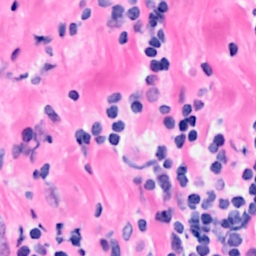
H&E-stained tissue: Breast